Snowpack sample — Loveland Pass, Silver Plume, Colorado, USA (2/11/26, 12:00 PM MST)
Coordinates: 39.663, -105.886
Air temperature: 35 °F
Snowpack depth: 82 cm
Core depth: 30 cm
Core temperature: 23 °F
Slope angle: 13°, slope face: 12°
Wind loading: high
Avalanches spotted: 1
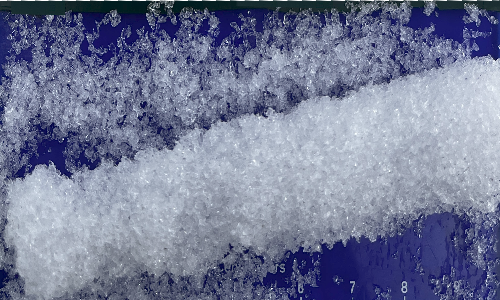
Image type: core
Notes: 1 small avalanche spotted on the north side of the bowl, lots of wind loading